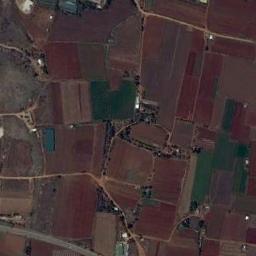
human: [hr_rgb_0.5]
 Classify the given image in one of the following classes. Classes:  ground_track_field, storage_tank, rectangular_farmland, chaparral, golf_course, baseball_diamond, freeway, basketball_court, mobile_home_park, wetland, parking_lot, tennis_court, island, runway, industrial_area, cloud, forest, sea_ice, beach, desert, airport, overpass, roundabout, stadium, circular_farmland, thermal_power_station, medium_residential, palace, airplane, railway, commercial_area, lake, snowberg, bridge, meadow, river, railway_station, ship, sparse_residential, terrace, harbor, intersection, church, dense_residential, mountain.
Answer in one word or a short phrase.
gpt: rectangular_farmland